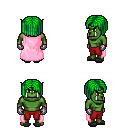
a pixel art fantasy rpg character, male body template, orc, green skin, pink cape, red pants, green pageboy hairstyle, metal gloves, gray slippers, four views (front, back, left, right), 2x2 character sprite sheet, small pixel art, hard edges, no anti-aliasing